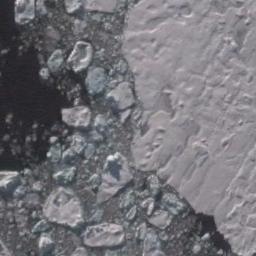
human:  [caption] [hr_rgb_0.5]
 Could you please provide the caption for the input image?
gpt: Sea ice is surrounded by water .

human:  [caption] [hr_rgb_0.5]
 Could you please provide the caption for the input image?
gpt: There is a big ice and many small ice on the dark blue sea .

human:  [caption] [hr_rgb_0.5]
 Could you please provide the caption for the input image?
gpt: Two large pieces of sea ice and a lot of small pieces of sea ice float in the deep blue sea .

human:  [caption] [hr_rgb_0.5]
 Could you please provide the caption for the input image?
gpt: A large piece of ice and the surrounding large and small pieces of ice are closely connected to form a large floating piece on the deep blue sea and cover the sea surface .

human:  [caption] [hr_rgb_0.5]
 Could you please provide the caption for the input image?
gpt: There are sea ice on the ice sheet .